Question: Im new to Xcode and are trying to make a menu, where I have the add button in the right top corner, i have that done, my question is now, how can i add a box (where i add 2 buttons) that will be showed under the Add button (+) when i press it ?
Have tried to google "dropdown menu" and so on but i dont get any result.
So what i want to do is.
1. have a add button in the right top corner in the navigation bar. - DONE
2. When pressing the ADD button a box is showed under the button. - Can't find info about that.
3. So i can add 2 other menu button in that box "Add date" "Add member". - I know how to do that.
.....UPDATE.....
what I want to do is to add somehing so when I press "add" then a box is showed like this in the corner.

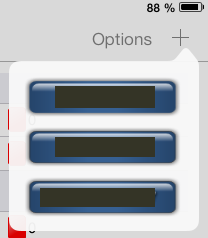
Answer: Okay, so it sounds like you're reasonably new to iOS development. In iOS, the convention is to use a Modal View Controller. These are temporary views that appear overtop of other views. This view can house your form and then you can collect the data from that form as you see fit.
I recommend starting here: <URL>
Good luck! :D